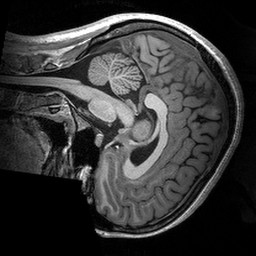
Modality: T1w
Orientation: sagittal
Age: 22
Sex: female
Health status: healthy
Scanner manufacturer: siemens
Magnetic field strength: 3 T
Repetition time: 2.53 s
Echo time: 0.00288 s